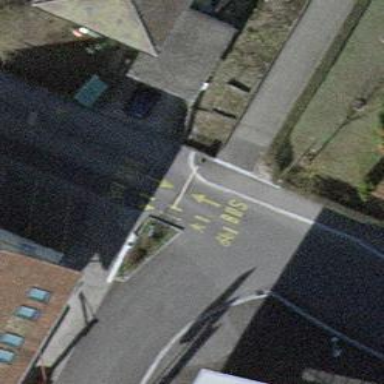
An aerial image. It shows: Lift gate barrier.